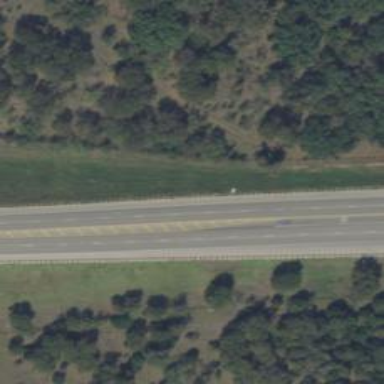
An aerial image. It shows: Primary highway with asphalt surface and embankment on the right.